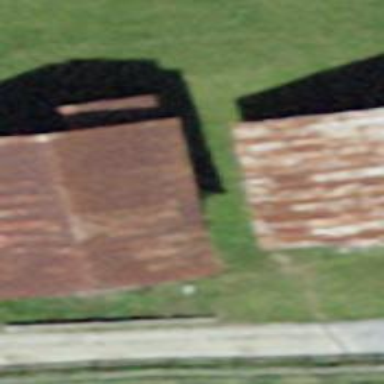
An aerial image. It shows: Farm auxiliary building.